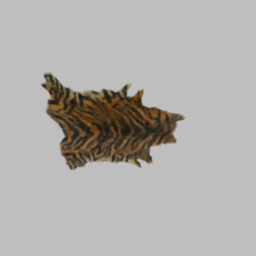
Label: decoration